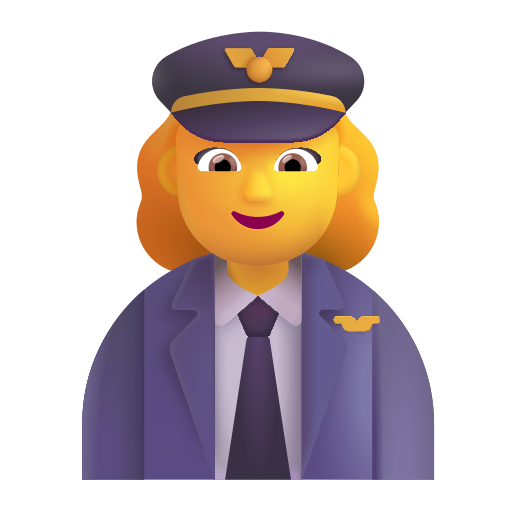
woman pilot color default